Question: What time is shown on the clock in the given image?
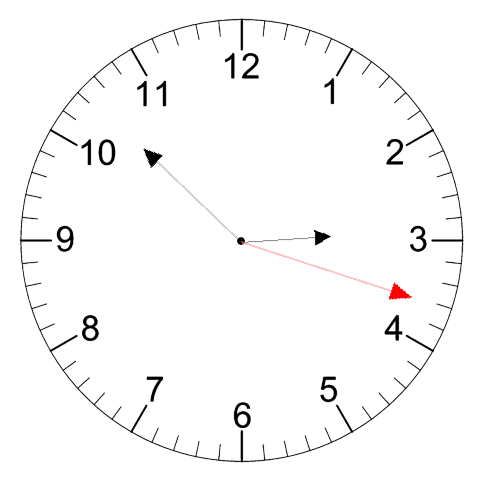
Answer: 02:52:18